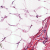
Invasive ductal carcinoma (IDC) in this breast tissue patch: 0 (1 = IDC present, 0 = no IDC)